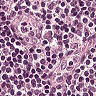
Metastatic tissue present: no